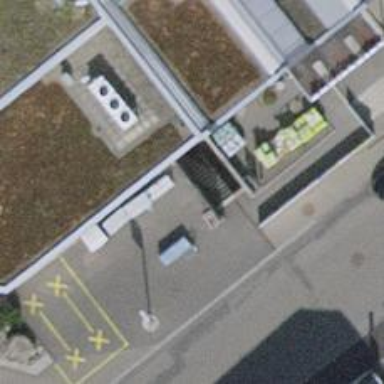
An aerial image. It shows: Charging station.